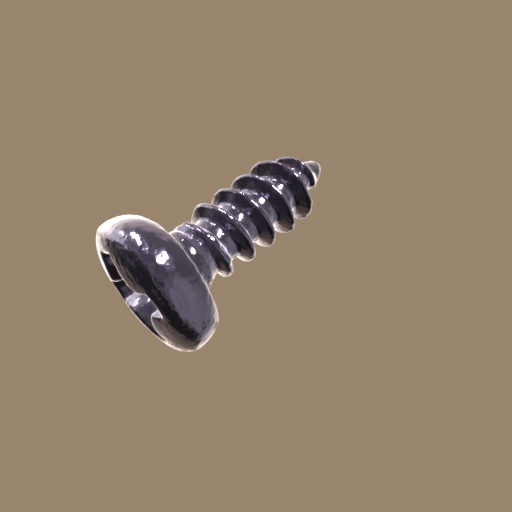
Label: screw